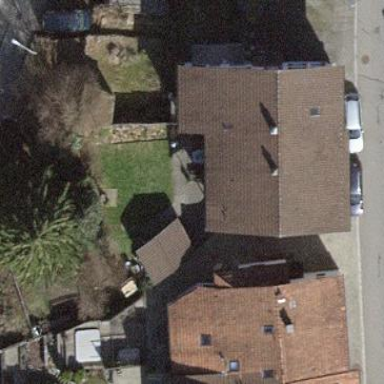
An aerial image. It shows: Simple and straightforward house.